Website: home-depot
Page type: billing-address
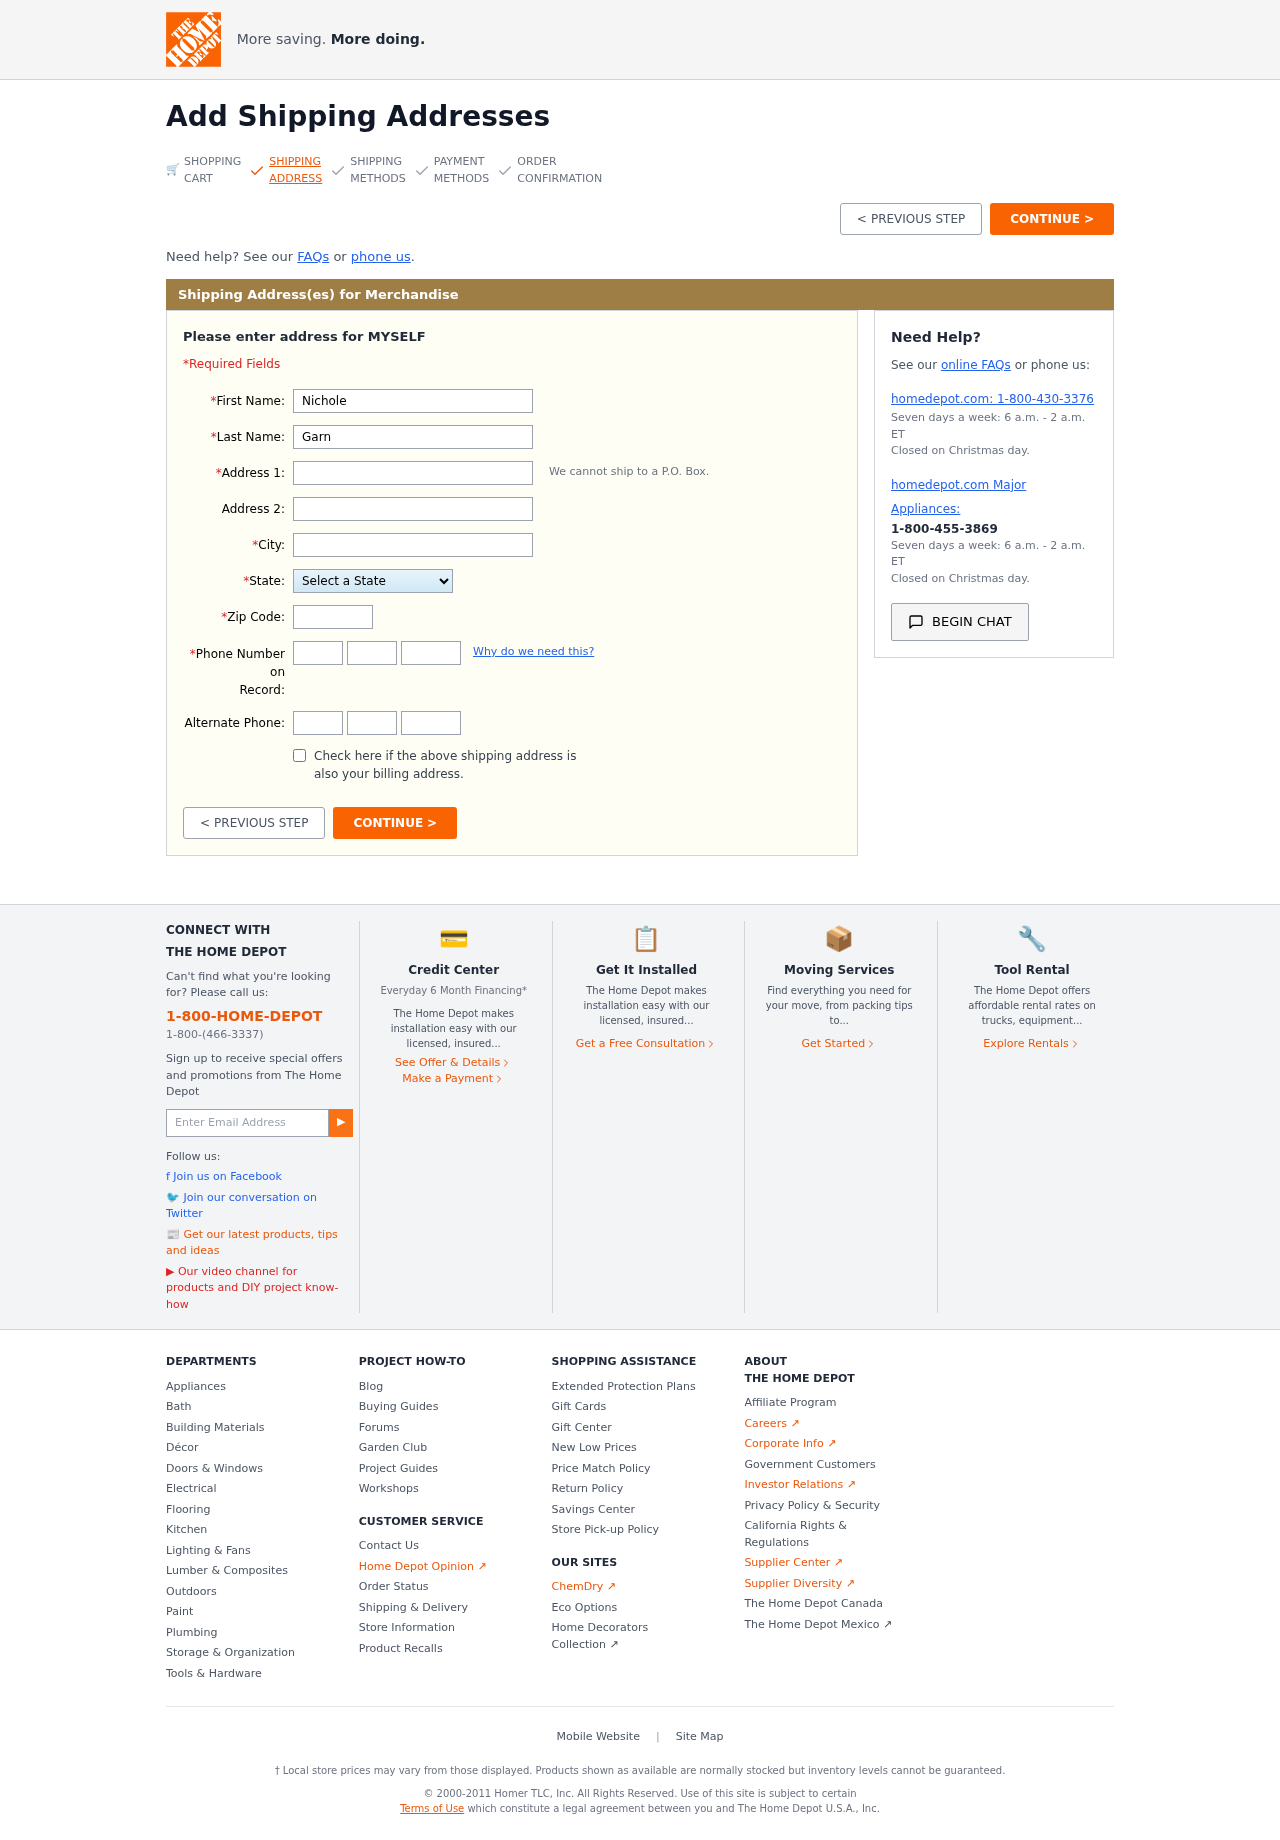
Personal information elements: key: PII_STATE
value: Missouri
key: PII_FIRSTNAME
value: Nichole
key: PII_LASTNAME
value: Garner
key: PII_STREET
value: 38365 Brian Pass
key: PII_STREET2
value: Apt. 357
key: PII_CITY
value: Annafurt
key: PII_POSTCODE
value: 50390
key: PII_PHONE_AREA
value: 535
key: PII_PHONE_PREFIX
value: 975
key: PII_PHONE_LINE
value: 2826
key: PII_PHONE_ALT_AREA
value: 430
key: PII_PHONE_ALT_PREFIX
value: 583
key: PII_PHONE_ALT_LINE
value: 3995